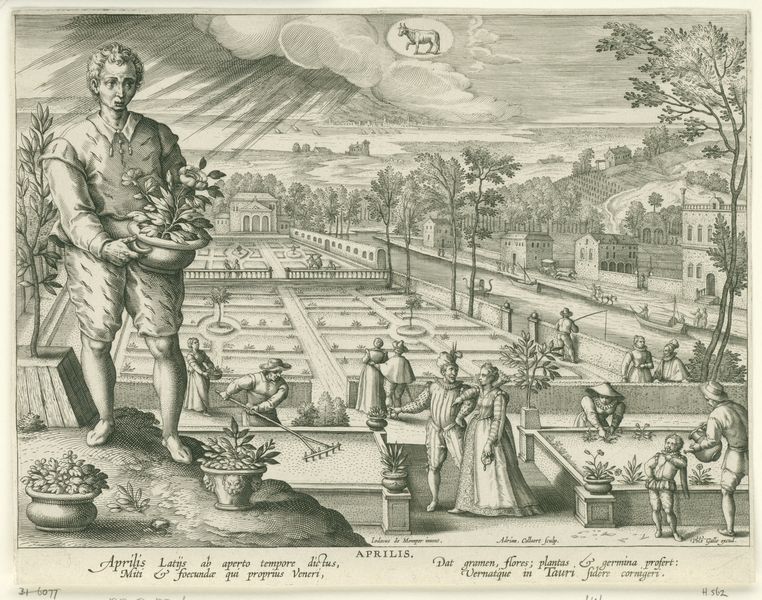
Titel: April
Künstler: Adriaen Collaert
Standort: Amsterdam
Institution: Rijksmuseum
Schlagwörter: himmel, wolken, bäume, fluss, frauen, menschen, männer, schwarz, hügel, pflanzen, boote, garten, kübel, hecke, strahlen, druck, radierung, stich, illustration, text, flanieren, mauern, beete, gärtner, kupferstich, latein, rechen, kalenderblatt, riese, april, ziergarten, harke, formschnitt